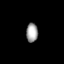
Tissue: prostate
Cell type: Myeloid cells
Senescence score: 0.6837
Nuclear area (px): 216
Mean DAPI intensity: 162.273